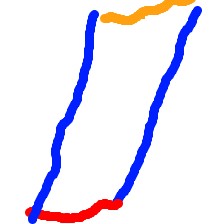
Shape: parallelogram